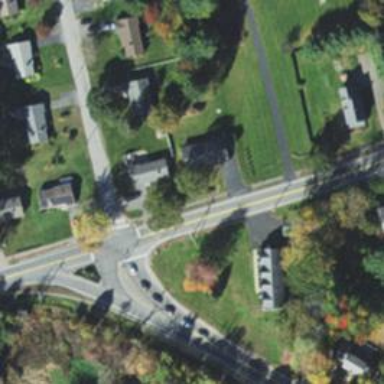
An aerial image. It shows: Stop road.